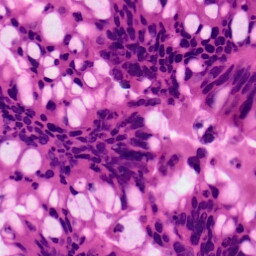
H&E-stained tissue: Colon